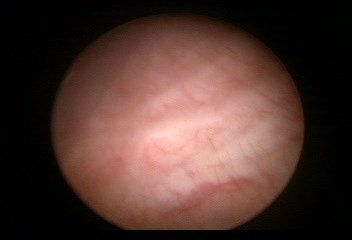
Modality: WLC
Class: Normal mucosa
Bladder cancer association: No